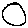
Label: circle